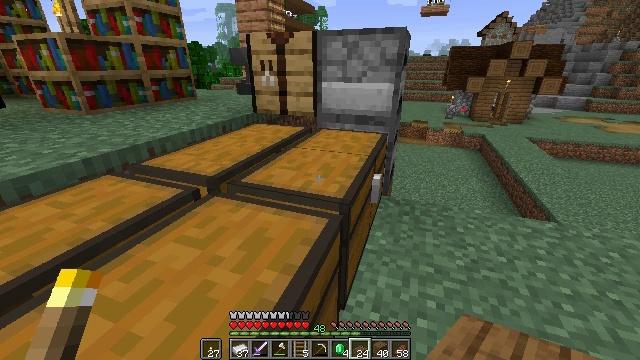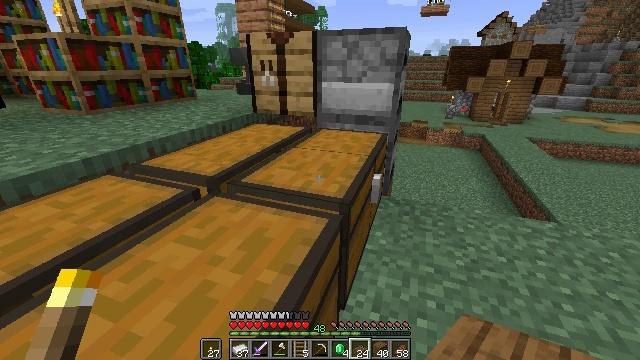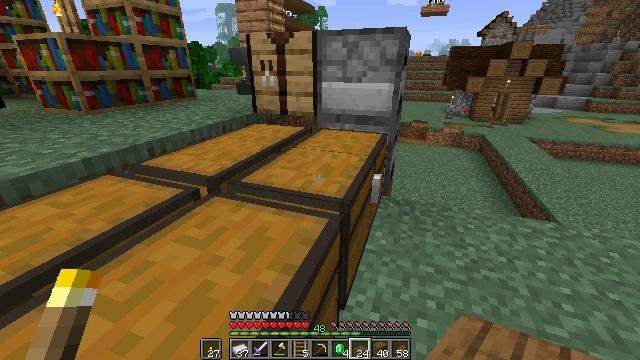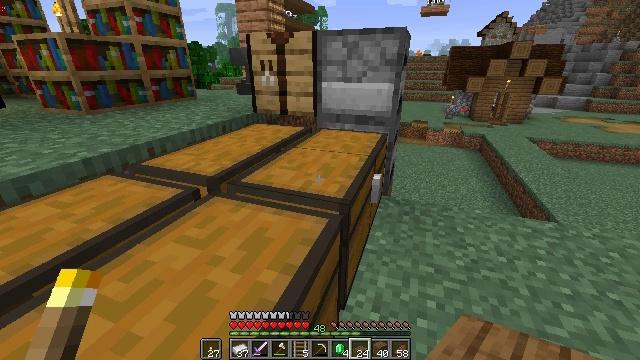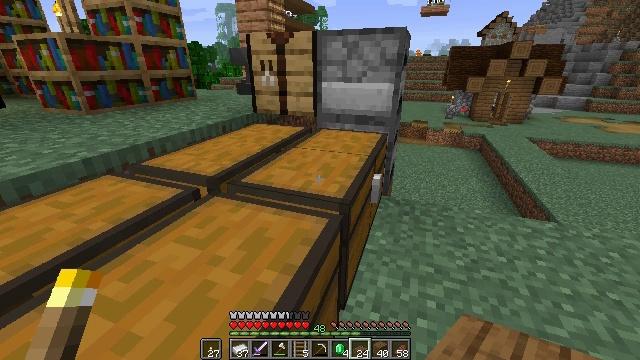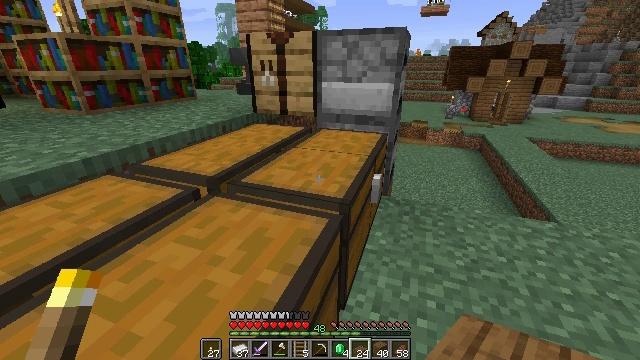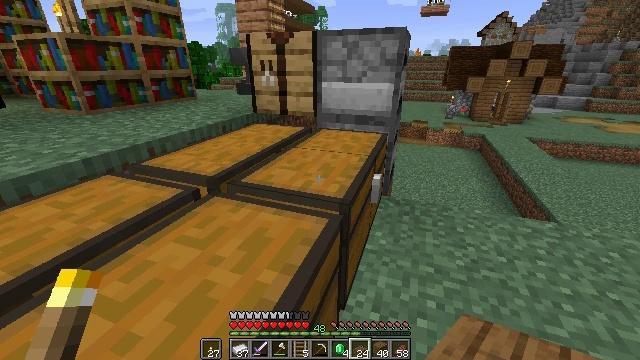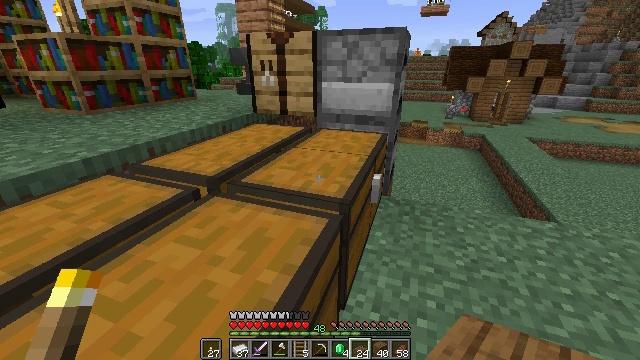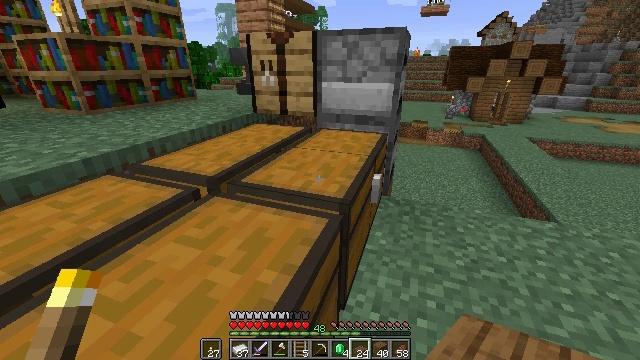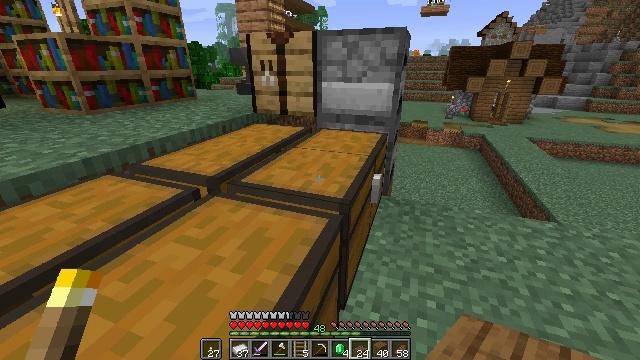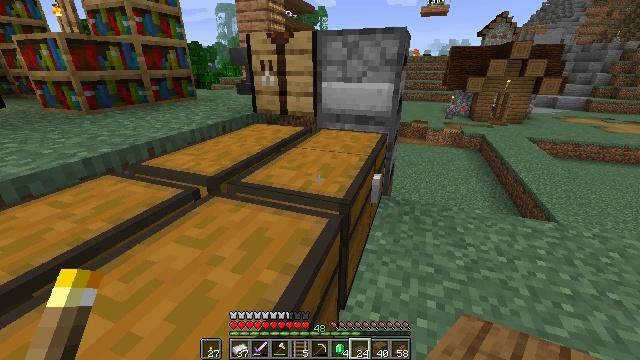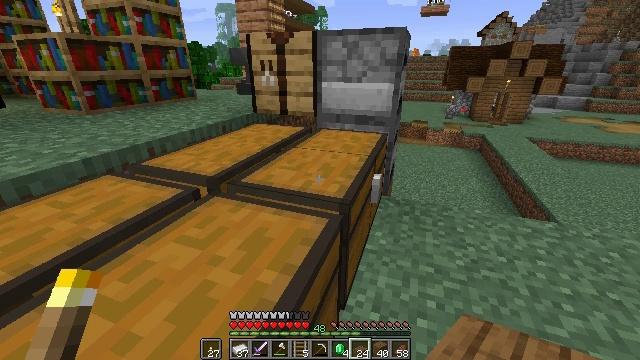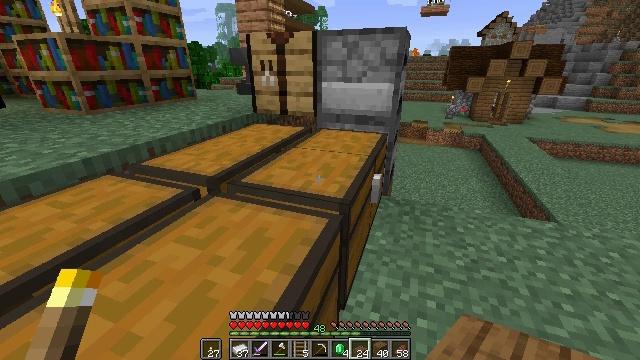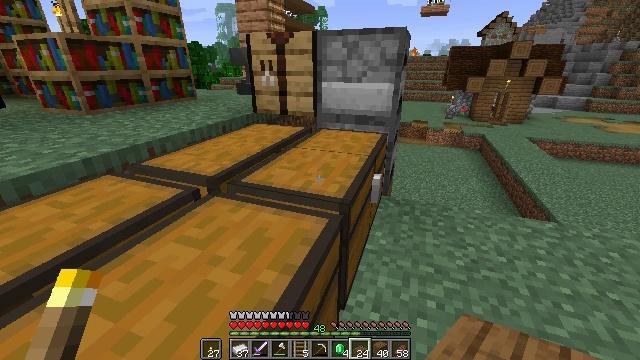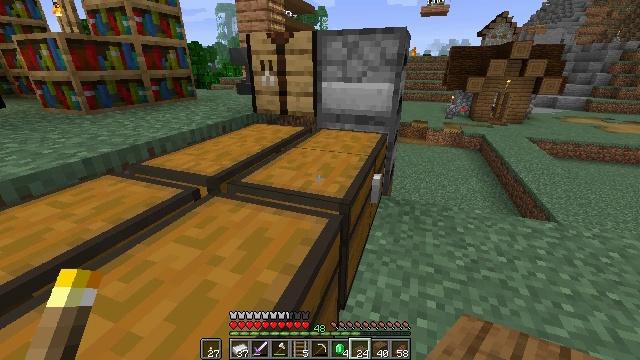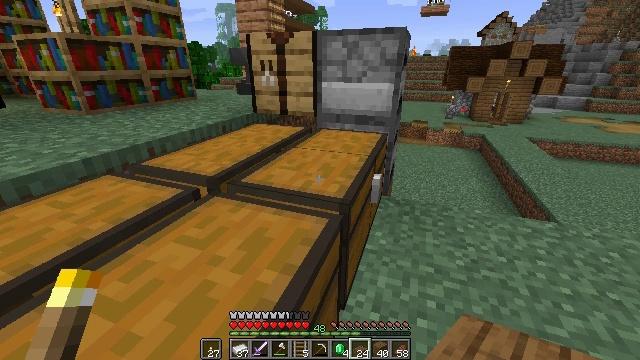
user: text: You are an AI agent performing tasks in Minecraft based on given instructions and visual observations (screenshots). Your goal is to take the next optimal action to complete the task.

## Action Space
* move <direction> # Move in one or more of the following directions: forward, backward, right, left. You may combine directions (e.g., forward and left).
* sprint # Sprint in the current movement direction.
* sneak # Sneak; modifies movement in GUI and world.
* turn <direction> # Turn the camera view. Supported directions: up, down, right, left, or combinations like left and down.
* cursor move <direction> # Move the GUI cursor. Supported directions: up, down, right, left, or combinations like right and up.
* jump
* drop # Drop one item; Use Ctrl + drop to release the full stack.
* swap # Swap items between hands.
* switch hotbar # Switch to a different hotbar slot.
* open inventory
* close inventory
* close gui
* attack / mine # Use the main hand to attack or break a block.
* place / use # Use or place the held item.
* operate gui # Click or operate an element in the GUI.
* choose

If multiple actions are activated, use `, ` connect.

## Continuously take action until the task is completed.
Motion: motion action
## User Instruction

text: Remove a spruce slab from the inventory.
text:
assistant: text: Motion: no_op
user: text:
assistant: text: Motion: no_op
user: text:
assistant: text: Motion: no_op
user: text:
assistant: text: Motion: no_op
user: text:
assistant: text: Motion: no_op
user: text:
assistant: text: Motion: no_op
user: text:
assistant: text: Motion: no_op
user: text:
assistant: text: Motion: no_op
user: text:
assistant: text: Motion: no_op
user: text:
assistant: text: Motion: no_op
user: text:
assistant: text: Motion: no_op
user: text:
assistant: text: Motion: no_op
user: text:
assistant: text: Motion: no_op
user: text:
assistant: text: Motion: no_op
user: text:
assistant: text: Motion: no_op
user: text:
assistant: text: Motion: no_op
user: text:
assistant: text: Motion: no_op
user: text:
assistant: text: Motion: no_op
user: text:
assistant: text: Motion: no_op
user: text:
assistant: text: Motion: no_op
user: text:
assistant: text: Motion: no_op
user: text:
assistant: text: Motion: no_op
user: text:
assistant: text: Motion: no_op
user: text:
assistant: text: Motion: no_op
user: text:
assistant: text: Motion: no_op
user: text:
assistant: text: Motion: no_op
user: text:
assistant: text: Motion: no_op
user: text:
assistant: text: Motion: no_op
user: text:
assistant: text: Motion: no_op
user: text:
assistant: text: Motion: no_op